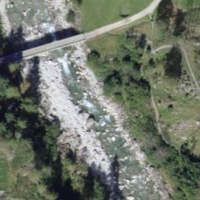
EUNIS habitat code: 24
Species observed at this site:
Impatiens balfourii